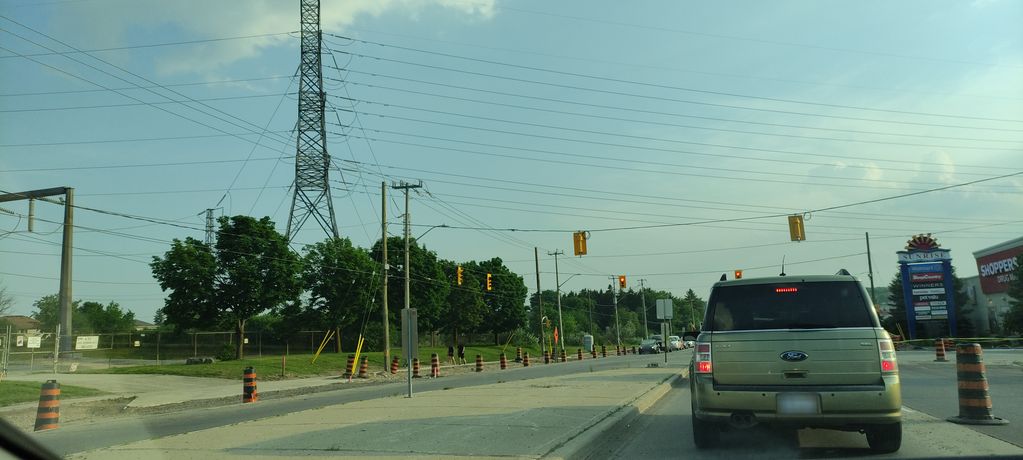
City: kitchener-waterloo